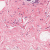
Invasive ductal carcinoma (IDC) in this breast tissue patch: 0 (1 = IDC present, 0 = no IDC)